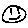
Label: smiley face